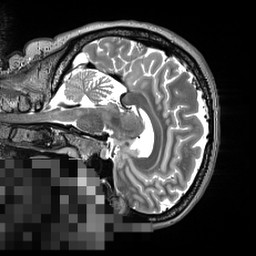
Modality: T2w
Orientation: sagittal
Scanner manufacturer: siemens
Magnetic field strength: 3 T
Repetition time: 3.2 s
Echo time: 0.564 s